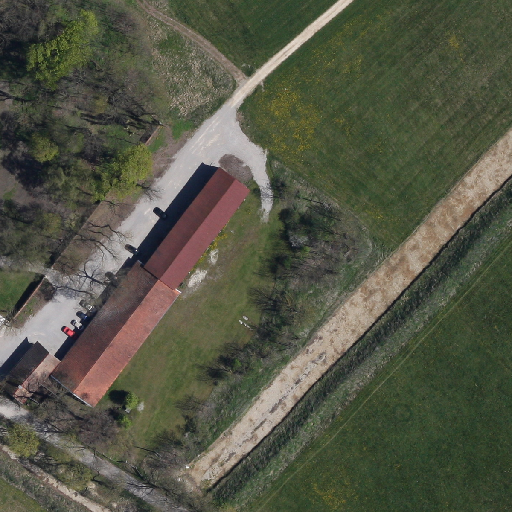
Referring expression: car in the parking area